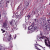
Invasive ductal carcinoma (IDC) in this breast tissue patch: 1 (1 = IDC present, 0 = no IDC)